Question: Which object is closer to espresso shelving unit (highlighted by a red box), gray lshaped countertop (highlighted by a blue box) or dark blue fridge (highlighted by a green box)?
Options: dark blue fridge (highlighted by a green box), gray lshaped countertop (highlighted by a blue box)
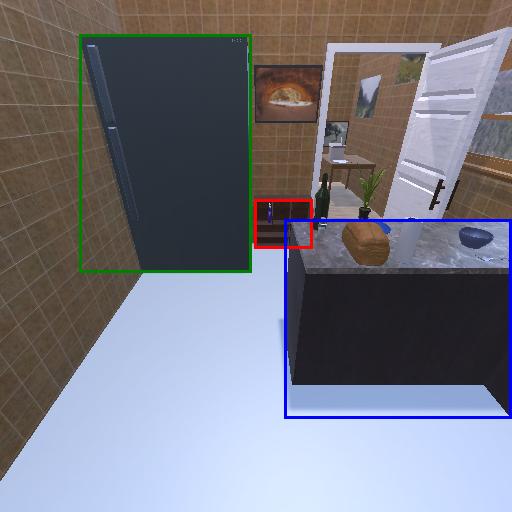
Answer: dark blue fridge (highlighted by a green box)